Interaction volume radius: 5 \u00c5
Interaction volume height: 15 \u00c5
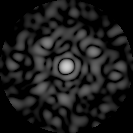
Disorder parameter: 0.8179